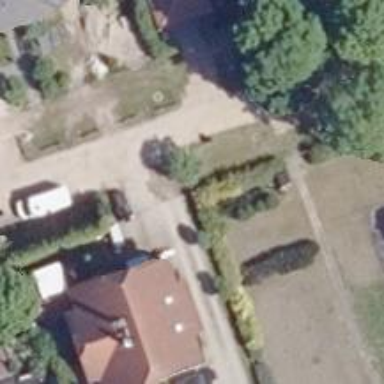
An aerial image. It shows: Residential road.